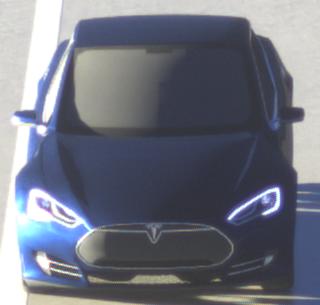
Make: Tesla
Model: Model S 60
Detailed model: Model S
Model produced from: 2013/10
Model produced until: 2014/10
Doors: 5
Color: blue
Road condition: wet road
Daytime: sunrise or sunset
Contrast: low contrast